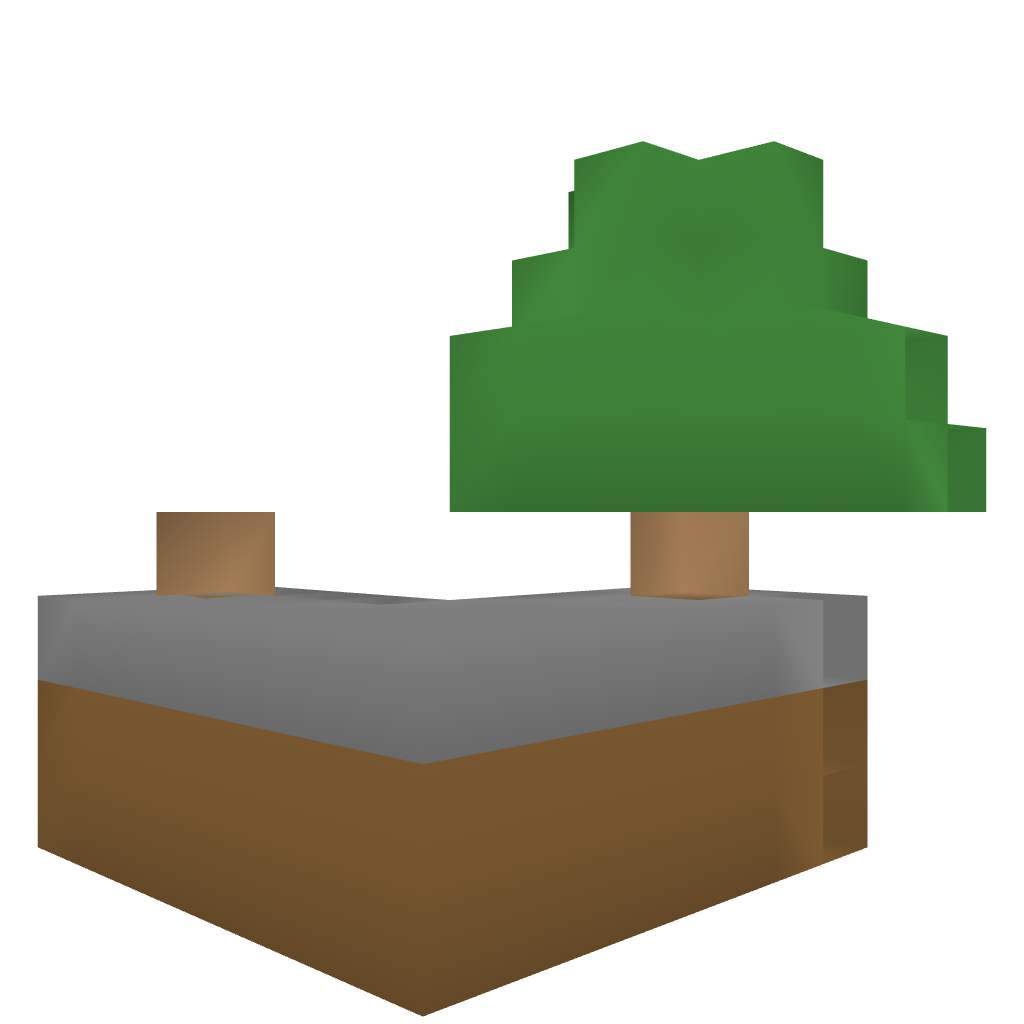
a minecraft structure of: Skyblock (Easy) bad low quality